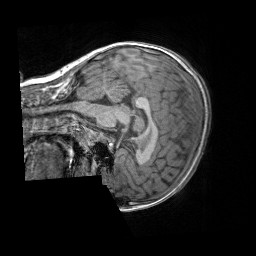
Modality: T1w
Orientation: sagittal
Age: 7
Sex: female
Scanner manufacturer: siemens
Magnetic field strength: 3 T
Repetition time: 1.65 s
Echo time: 0.00203 s